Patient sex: M
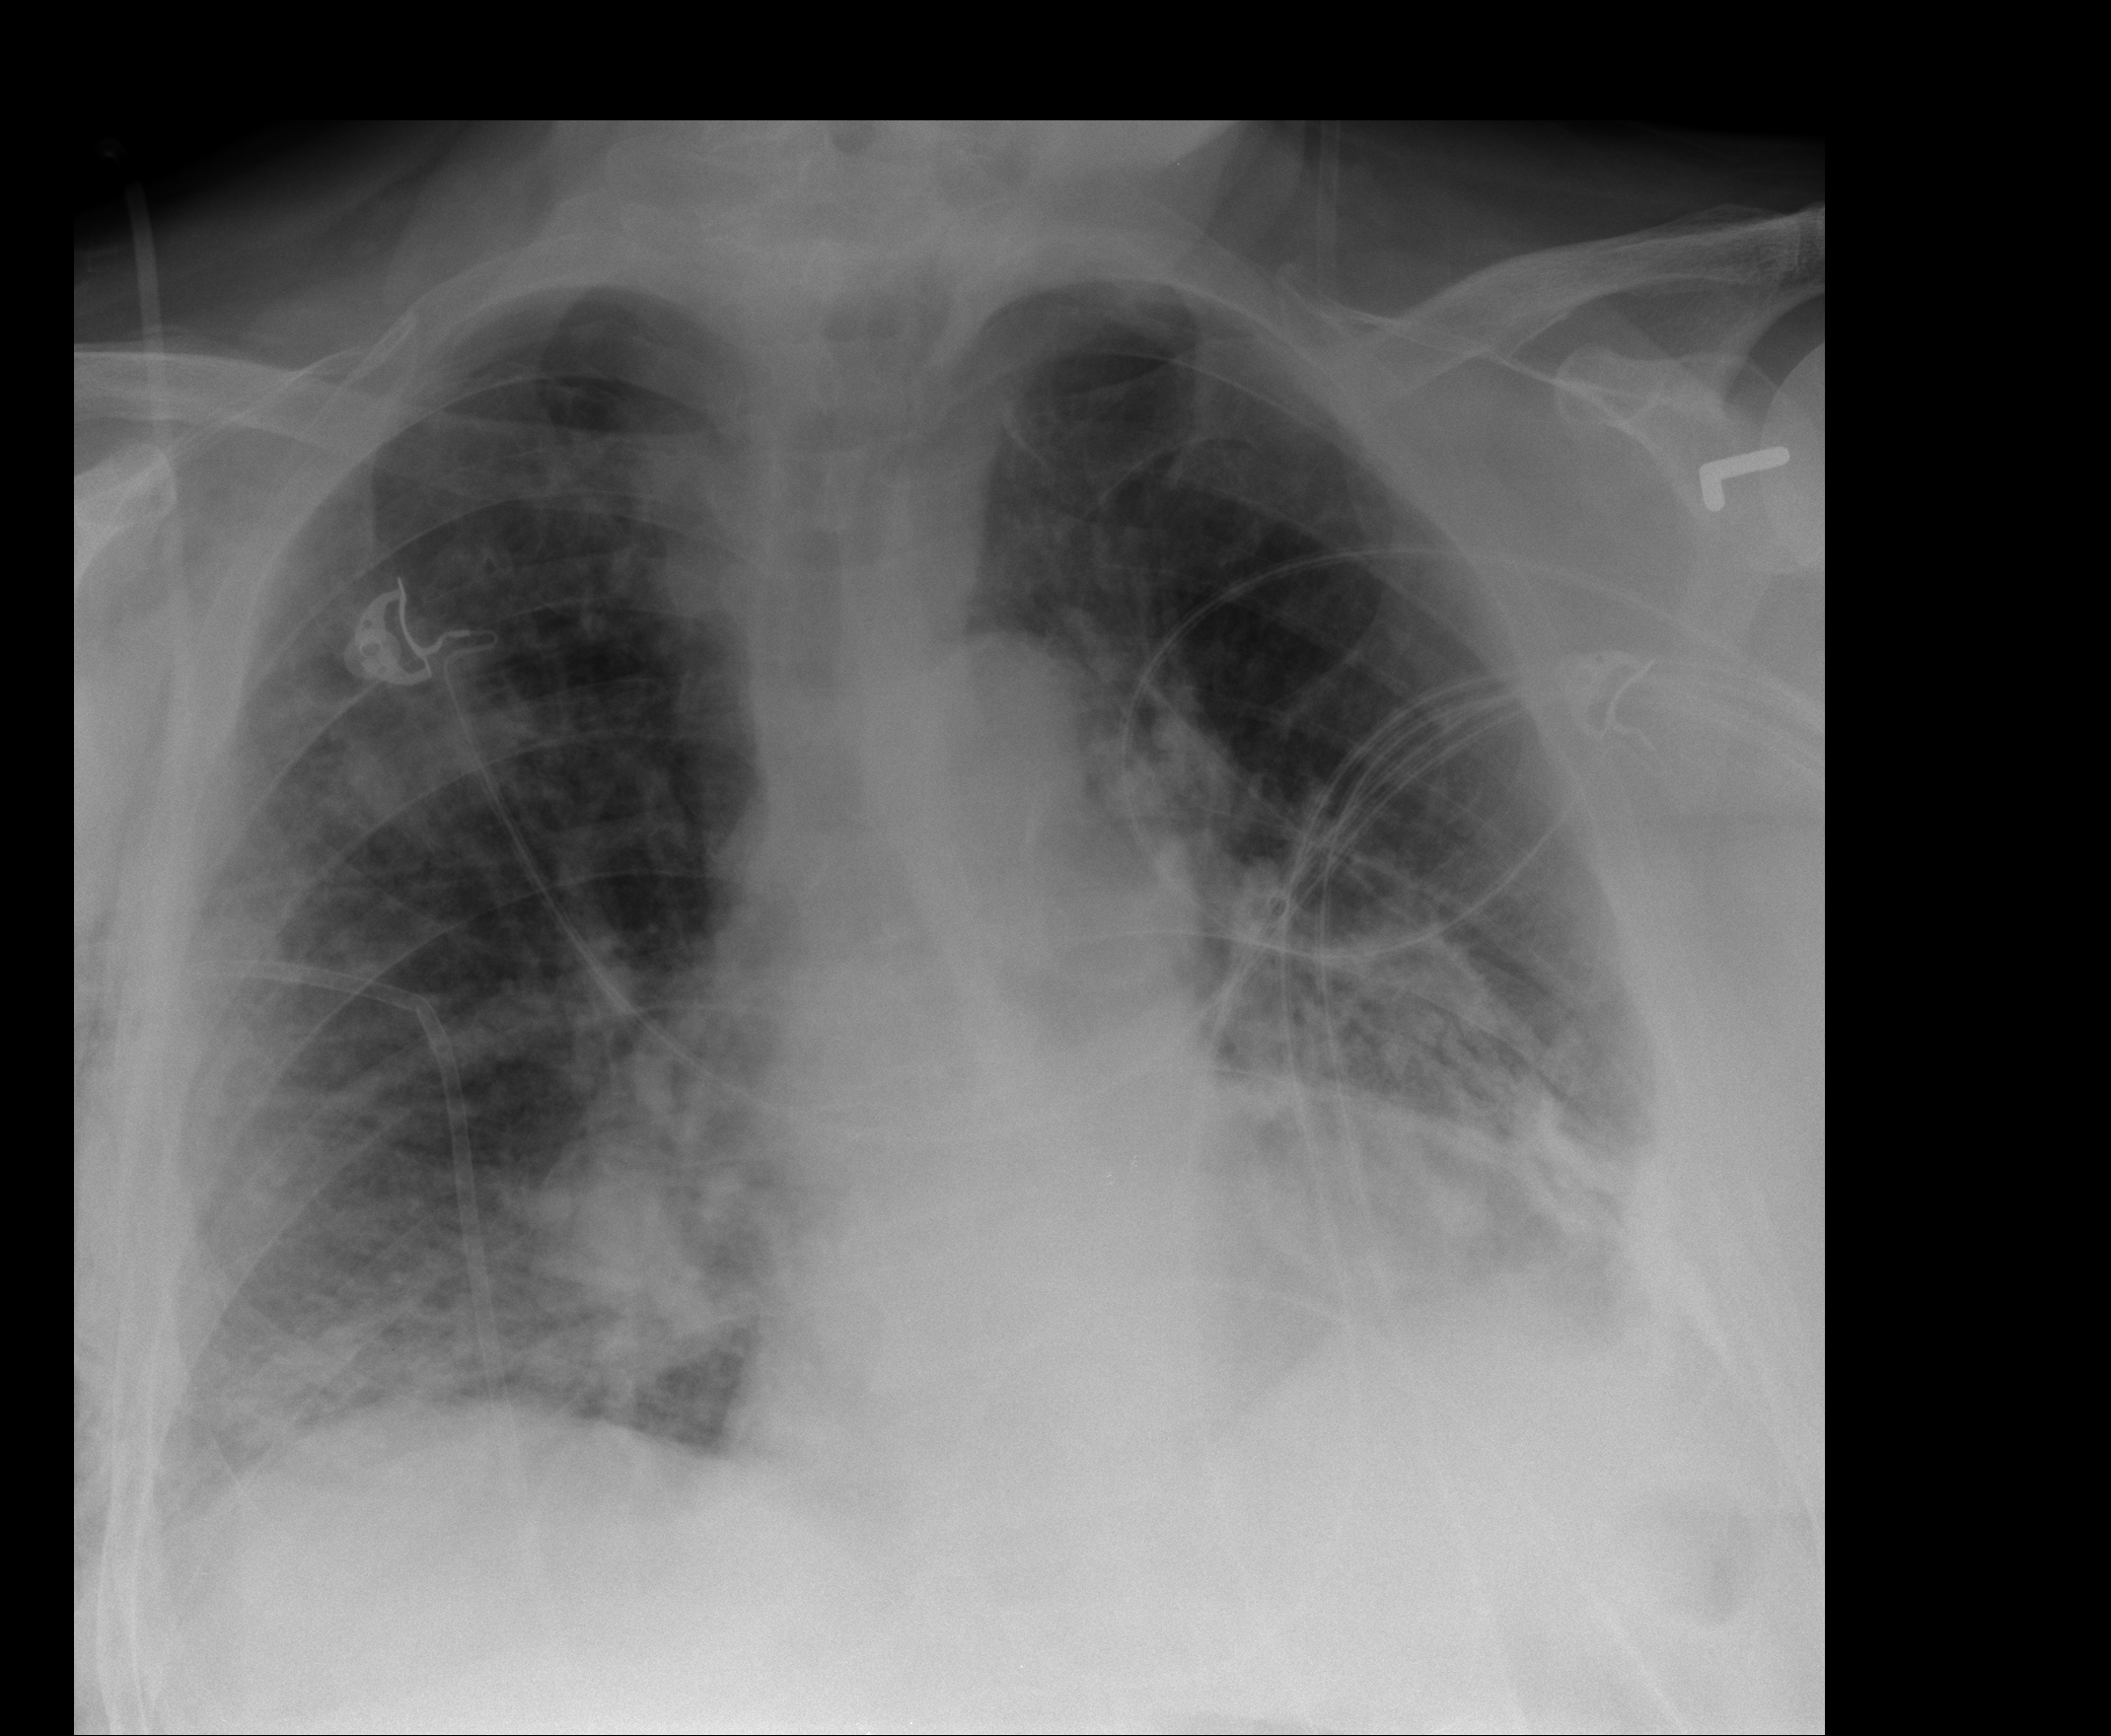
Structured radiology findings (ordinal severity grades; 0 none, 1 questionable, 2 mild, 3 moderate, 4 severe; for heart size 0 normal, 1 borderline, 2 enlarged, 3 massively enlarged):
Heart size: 0
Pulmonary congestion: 2
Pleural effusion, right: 2
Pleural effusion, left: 0
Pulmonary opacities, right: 2
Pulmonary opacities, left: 2
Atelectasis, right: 3
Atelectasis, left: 3